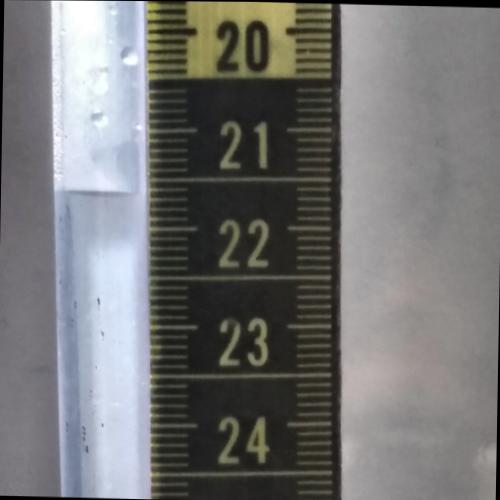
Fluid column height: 21.6 cm